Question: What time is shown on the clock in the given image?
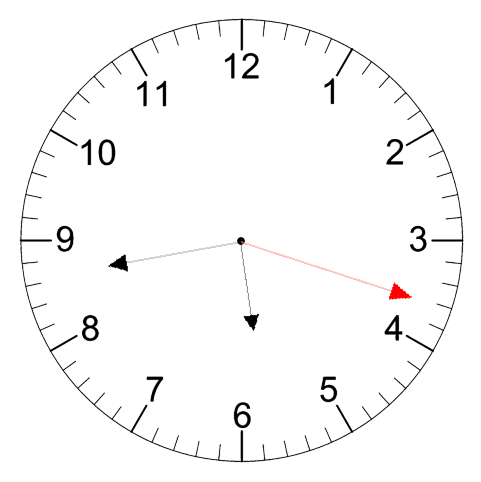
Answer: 05:43:18